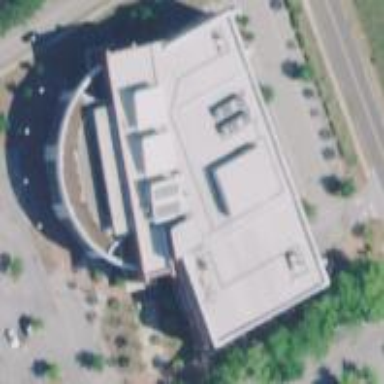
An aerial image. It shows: College building.